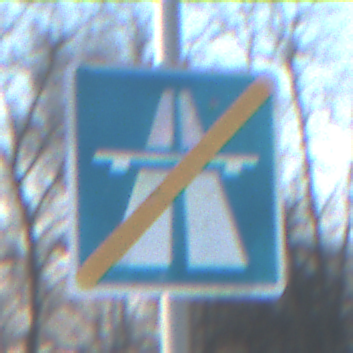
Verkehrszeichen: EndeAutbahn
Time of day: SunriseSunset
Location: Outdoor (Suburban)
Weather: PartlyCloudy
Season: Winter
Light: Natural